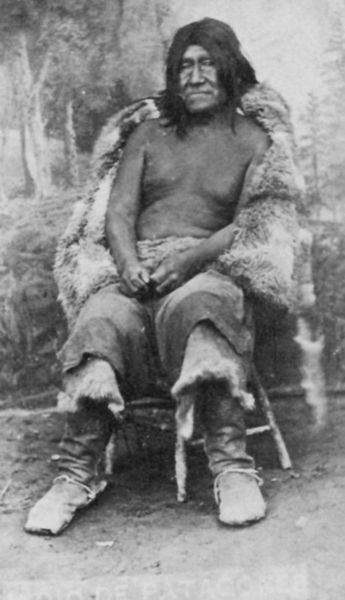
Titel: Cartes de visite mit Indio
Künstler: Argentinischer Photograph
Standort: New York
Institution: Sammlung Hack Hoffenberg
Schlagwörter: baum, blätter, dunkel, hand, haut, himmel, körper, laub, mann, nackt, umhang, weiß, bäume, landschaft, sand, sitzen, brust, frisur, grau, haar, hintergrund, holz, mund, nase, schwarz, stuhl, blick, wiese, alt, hose, wand, arm, arme, augen, falten, gesicht, mensch, pelz, trauer, bild, bildnis, hände, portrait, porträt, baumstamm, erde, natur, stamm, weide, büsche, boden, haare, sessel, sitzend, frontal, kinn, lippen, mittelscheitel, scheitel, wald, beine, fell, brüste, sitz, schuhe, hosen, amerika, hocker, schemel, dick, hair, robe, tapete, dekor, sitzt, atelier, um 1900, bauch, halbakt, halbnackt, oberkörper, foto, fotografie, photographie, lachen, hautfarbe, schwarz-weiss, portait, volk, stiefel, photo, schoss, leib, leder, wut, kulisse, armut, fotographie, fur, boots, aufnahme, pantoffeln, vorne, prospekt, nackter oberkörper, indianer, ureinwohner, bare, kummer, chest, northern, schwarzhaarig, long, lederschuh, ungepflegt, resignation, indigen, ethnografie, indio, menn, langes haar, nordamerika, physiognomie, fototapete, staubig, ethnologie, chef, eskimo, völkerschau, inuit, hintergrundbild, anthropologie, mexikaner, eingeborener, mokassins, medizinmann, posiert, kraftlos, gelebt, leather, fellstiefel, 1900, chief, fotowand, exot, indiane, schwartz-weiss, waldtapete, bigfoot, ethnographica, fotohintergrund, vlk